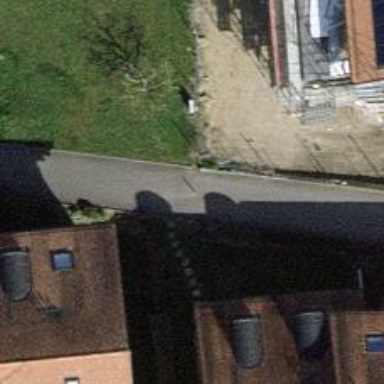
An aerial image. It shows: Bollard.